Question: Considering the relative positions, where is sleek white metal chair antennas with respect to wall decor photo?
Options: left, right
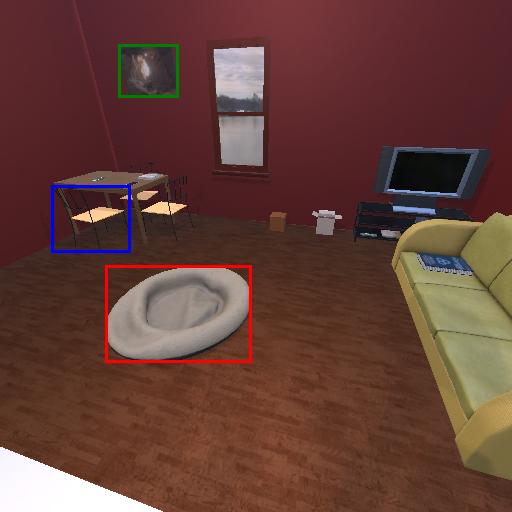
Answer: left